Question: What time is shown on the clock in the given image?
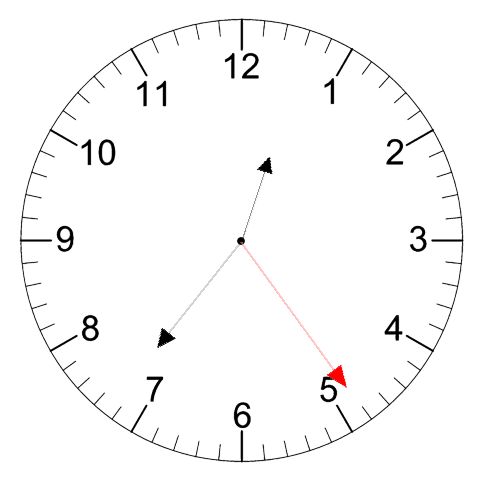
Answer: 12:36:24